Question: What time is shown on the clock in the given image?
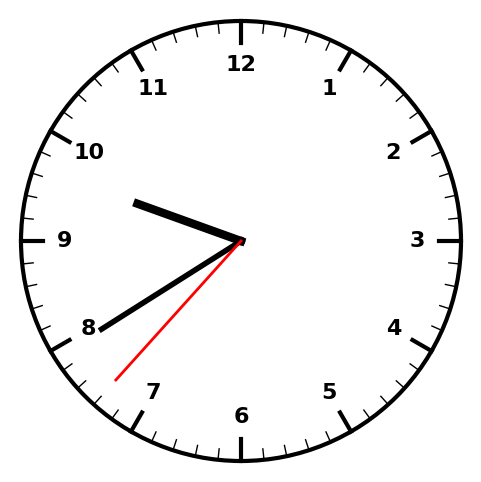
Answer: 09:39:37